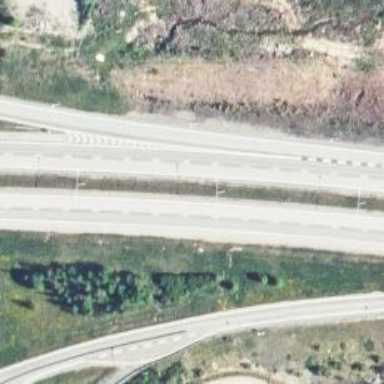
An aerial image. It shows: Motorway junction.